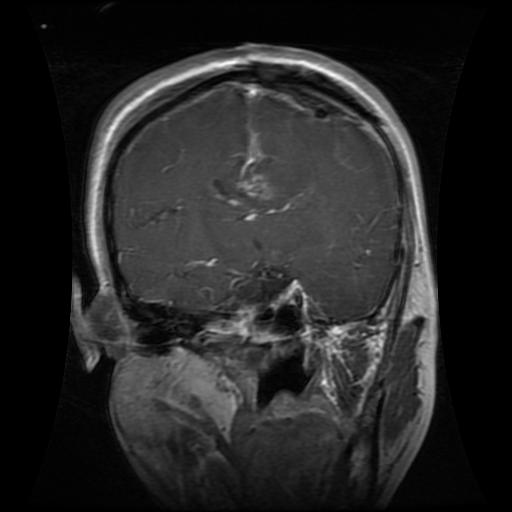
Label: glioma